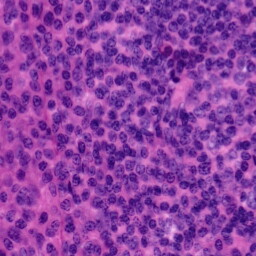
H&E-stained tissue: Tonsil